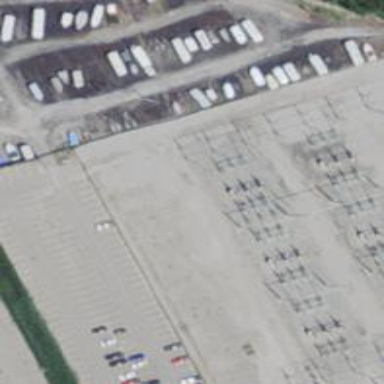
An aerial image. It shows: Switch used for power control.